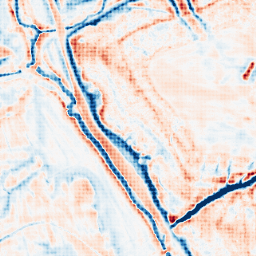
Category: edge_preserving
Decomposition family: bilateral
Decomposition parameters: d: 21
sigma_color: 25
sigma_space: 150
Upsampling method: sinc_hamming
Upsampling parameters: scale: 4
kernel_size: 4
Upsampling scale: 4